Current action and preconditions to check: path_clear

Your task: For each precondition in the list above, predict whether it will hold at this action.

Consider the current scene as observed from the mobile robot's camera, and analyze the predicted future states of all dynamic agents (e.g., people, animals, vehicles, or any moving entities) within the NEXT SECOND.

IMPORTANT: Only answer "very likely" if you are absolutely certain—based on strong, clear evidence—that a dynamic agent will violate the precondition in the predicted future state. Do NOT answer "very likely" for unlikely, ambiguous, or low-probability risks.

Ask yourself for each precondition: Is there a high probability, with clear and convincing evidence, that the predicted future states of any dynamic agent will interfere with the predicted future state of the currently executing action within the NEXT SECOND, causing that precondition to fail?

Assess the risk level based on these predictions. Use "likely" or "very likely" if motions create a clear risk of interference.

Use "neutral" or "improbable" if agents are nearby but their predicted paths are clearly diverging or non-conflicting.

Failure Risk Categories: "very improbable", "improbable", "neutral", "likely", "very likely"

Answer Format: Output ONLY the probability_of_failure value from these categories: "very improbable", "improbable", "neutral", "likely", "very likely"

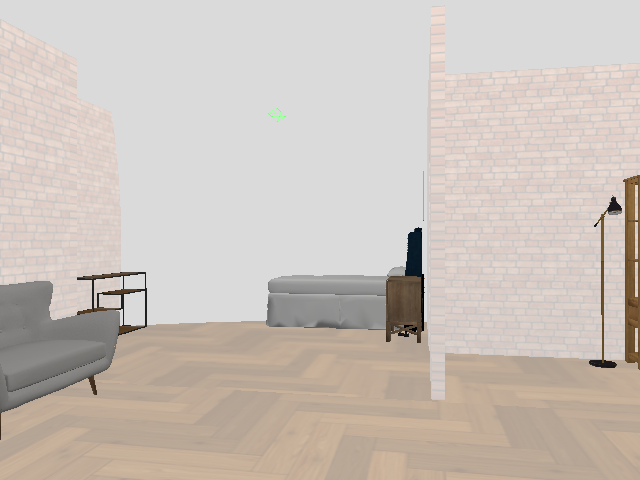

Answer: very improbable